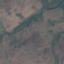
Label: HerbaceousVegetation